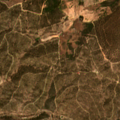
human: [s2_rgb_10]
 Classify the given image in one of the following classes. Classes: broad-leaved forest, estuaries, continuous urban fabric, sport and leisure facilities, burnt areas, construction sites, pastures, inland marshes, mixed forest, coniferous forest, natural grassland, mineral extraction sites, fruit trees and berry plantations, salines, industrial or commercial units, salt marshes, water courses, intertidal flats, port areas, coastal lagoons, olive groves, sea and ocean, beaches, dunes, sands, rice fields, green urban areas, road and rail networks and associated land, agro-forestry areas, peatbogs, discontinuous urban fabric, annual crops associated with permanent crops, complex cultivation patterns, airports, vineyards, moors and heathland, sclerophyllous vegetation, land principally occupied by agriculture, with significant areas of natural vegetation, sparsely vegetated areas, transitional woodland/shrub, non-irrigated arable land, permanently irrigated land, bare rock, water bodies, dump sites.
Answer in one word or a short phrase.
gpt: land principally occupied by agriculture, with significant areas of natural vegetation, broad-leaved forest, transitional woodland/shrub